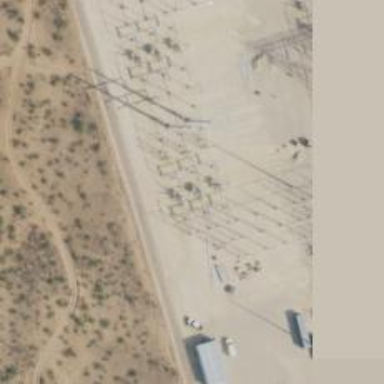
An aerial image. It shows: Switch for power supply.